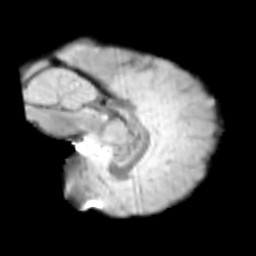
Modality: T2w
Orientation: sagittal
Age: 11
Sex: male
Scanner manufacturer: siemens
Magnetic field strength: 3 T
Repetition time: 3.8 s
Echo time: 0.07 s